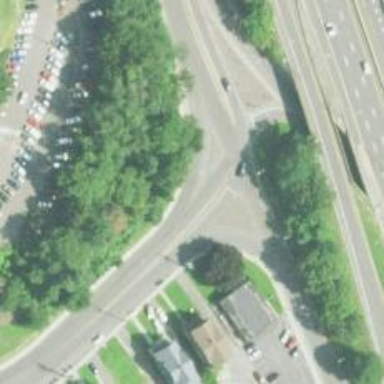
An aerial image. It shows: Secondary link road.